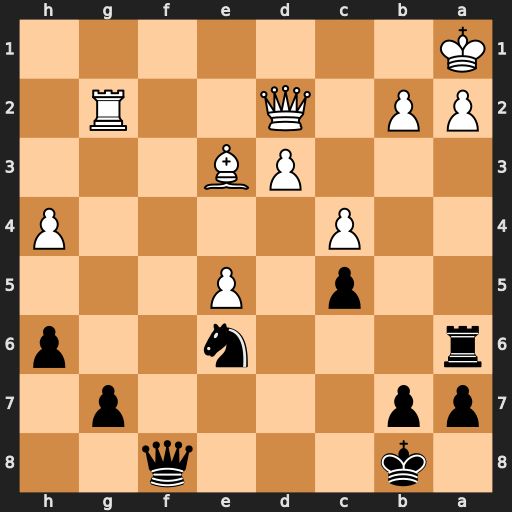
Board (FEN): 1k3q2/pp4p1/r3n2p/2p1P3/2P4P/3PB3/PP1Q2R1/K7
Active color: b
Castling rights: -
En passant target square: -
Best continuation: Qf1+ Qc1 Qxg2